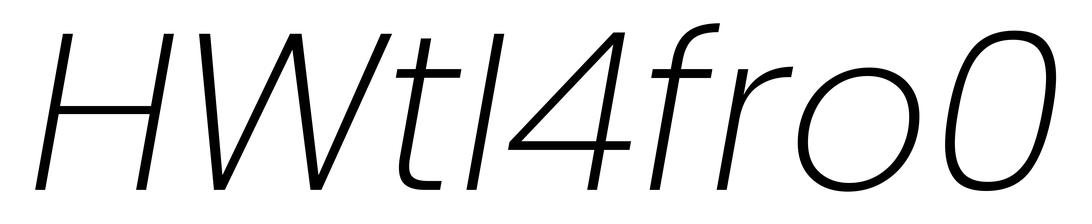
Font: Poppins-ExtraLightItalic